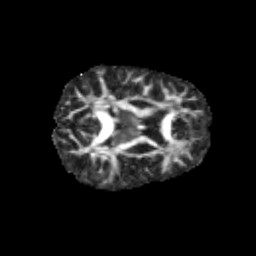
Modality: FA
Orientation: axial
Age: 10
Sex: female
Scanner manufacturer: siemens
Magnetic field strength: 3 T
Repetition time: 3.8 s
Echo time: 0.07 s